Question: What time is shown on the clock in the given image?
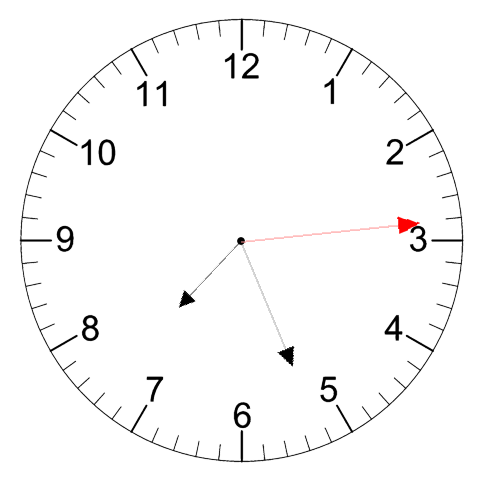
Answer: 07:26:14